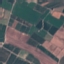
Land use / land cover: PermanentCrop